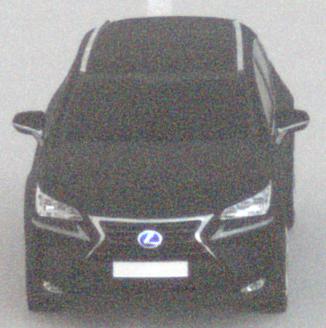
Make: Lexus
Model: NX 300h
Detailed model: NX (AZ1)
Model produced from: 2017/11
Model produced until: 2018/08
Doors: 5
Color: black
Road condition: dry road
Daytime: night
Contrast: low contrast